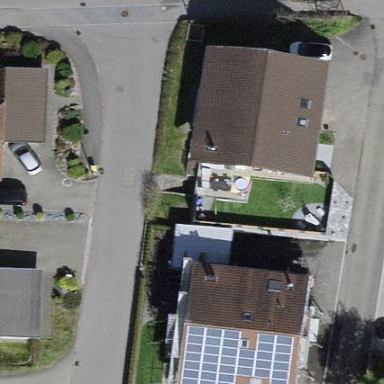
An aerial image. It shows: Building with tiled roof.